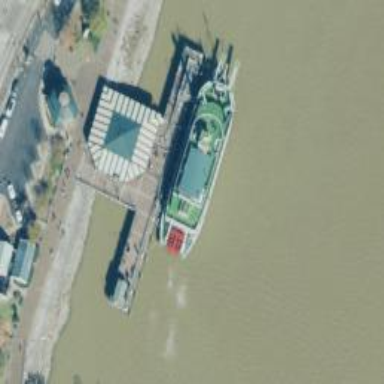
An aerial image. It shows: Boat ride attraction.